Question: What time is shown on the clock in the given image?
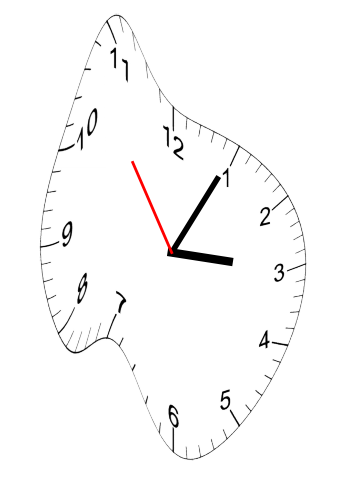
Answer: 03:04:54